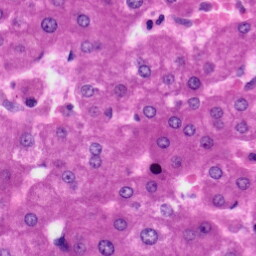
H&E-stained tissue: Liver